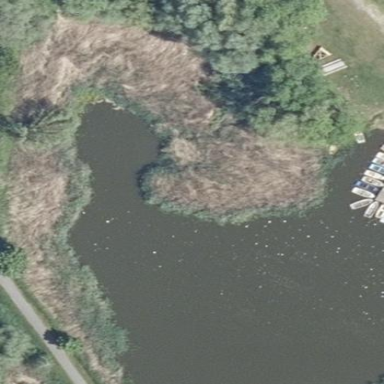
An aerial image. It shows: Wetland area dominated by reedbeds.